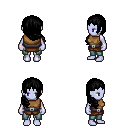
a pixel art fantasy rpg character, female body template, dark elf, purple skin, leather chest armor, teal pants, black right-swept hairstyle, four views (front, back, left, right), 2x2 character sprite sheet, small pixel art, hard edges, no anti-aliasing